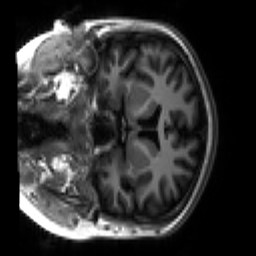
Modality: T1w
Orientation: coronal
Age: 18
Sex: female
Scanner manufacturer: siemens
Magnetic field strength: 3 T
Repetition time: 2.3 s
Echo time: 0.00267 s